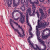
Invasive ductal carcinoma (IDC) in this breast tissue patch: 0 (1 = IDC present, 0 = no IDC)